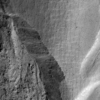
Label: not_dusty